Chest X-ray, PA view. Patient: 58 years old, sex F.
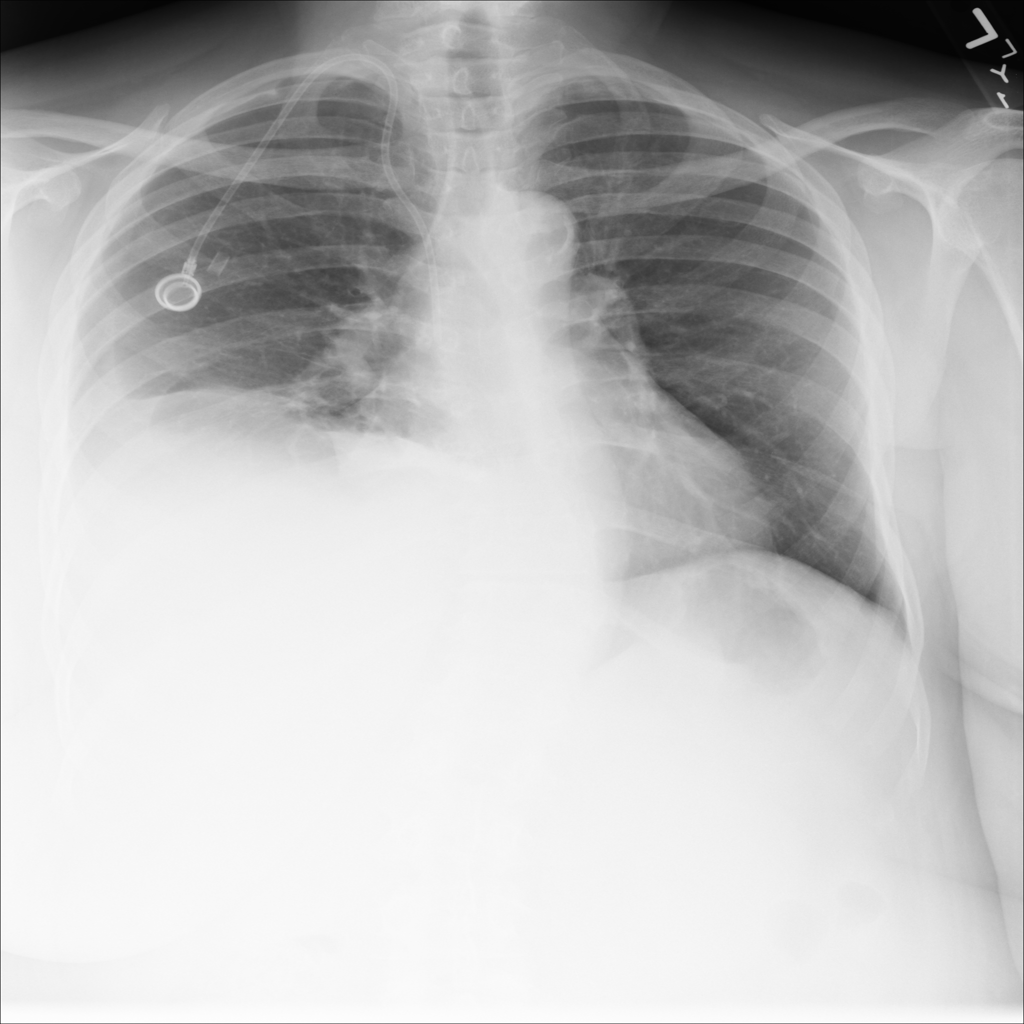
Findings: No Finding